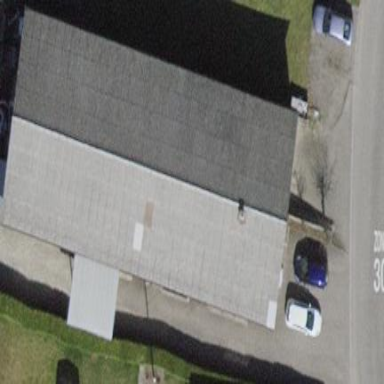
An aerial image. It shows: Industrial building.